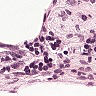
Metastatic tissue present: no